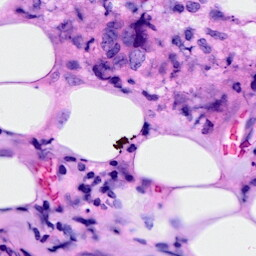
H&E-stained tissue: Breast